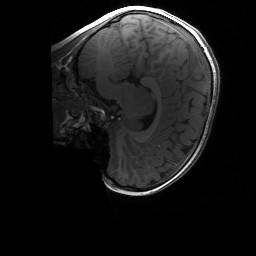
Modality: T1w
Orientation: sagittal
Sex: female
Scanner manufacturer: siemens
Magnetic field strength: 3 T
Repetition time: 1.9 s
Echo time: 0.00243 s